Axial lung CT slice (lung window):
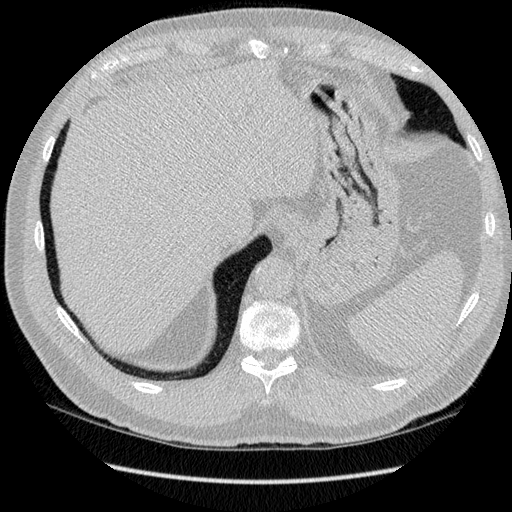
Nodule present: no